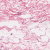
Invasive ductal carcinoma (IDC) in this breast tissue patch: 0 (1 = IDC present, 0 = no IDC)